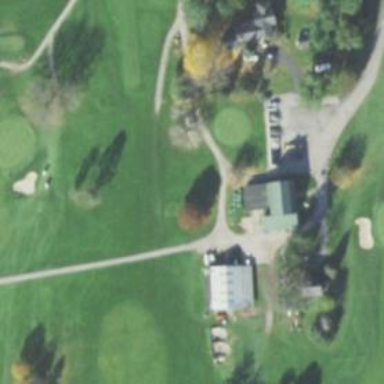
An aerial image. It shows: Service road designated as golf cart path.